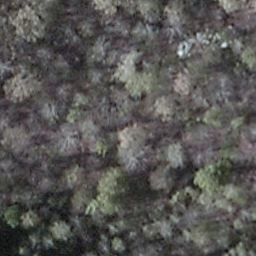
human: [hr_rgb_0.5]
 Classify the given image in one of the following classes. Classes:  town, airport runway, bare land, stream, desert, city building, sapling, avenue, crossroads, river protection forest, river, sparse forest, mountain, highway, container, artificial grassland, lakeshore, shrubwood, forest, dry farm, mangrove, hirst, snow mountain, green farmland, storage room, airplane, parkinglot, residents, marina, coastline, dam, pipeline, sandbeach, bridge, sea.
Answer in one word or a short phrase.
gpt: shrubwood